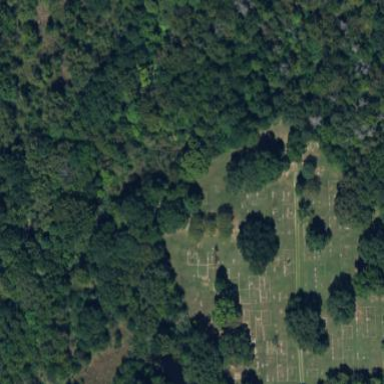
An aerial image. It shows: Cemetery.